Here is the wavelet time-frequency representation (scalogram) of a rolling-element bearing's vibration measurement. Classify the bearing condition as one of: normal, inner_race, outer_race, ball.
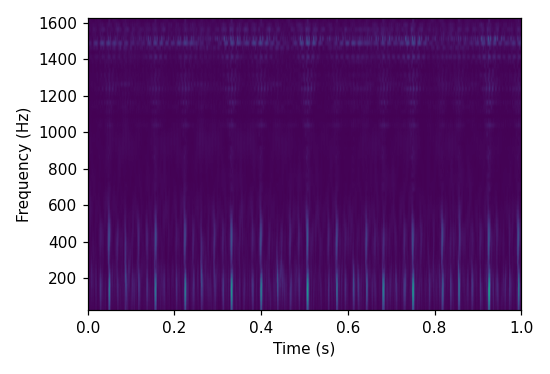
Answer: outer_race